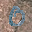
Label: 0